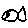
Label: fish